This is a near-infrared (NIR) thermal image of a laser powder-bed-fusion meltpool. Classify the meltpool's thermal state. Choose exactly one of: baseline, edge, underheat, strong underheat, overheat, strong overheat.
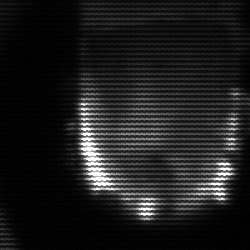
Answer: baseline